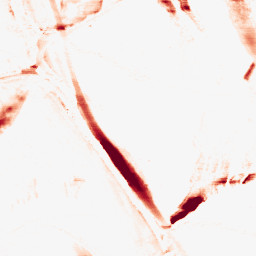
Category: morphological
Decomposition family: morphological_ellipse
Decomposition parameters: operation: opening
width: 5
height: 30
Upsampling method: quintic
Upsampling parameters: scale: 2
Upsampling scale: 2